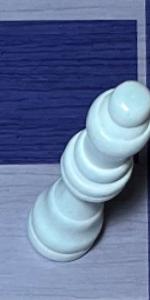
Label: Queen_White